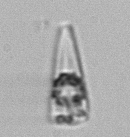
Label: Licmophora